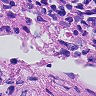
Metastatic tissue present: no